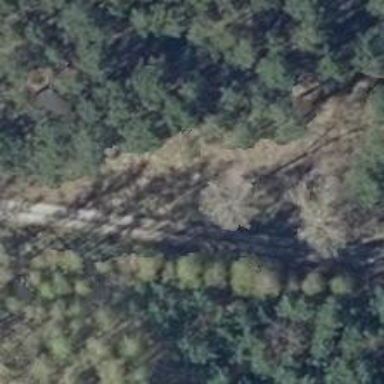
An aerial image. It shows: Gravel track with grade3 tracktype.